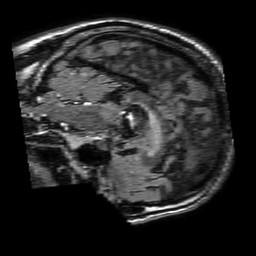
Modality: FLAIR
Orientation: sagittal
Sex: male
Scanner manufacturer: philips
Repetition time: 11 s
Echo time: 0.125 s